You are looking at a signal-to-image encoding: consecutive vibration samples arranged as the rows of a grayscale square. What is the most likely bearing condition (normal, inner_race, outer_race, ball)?
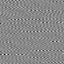
Answer: outer_race